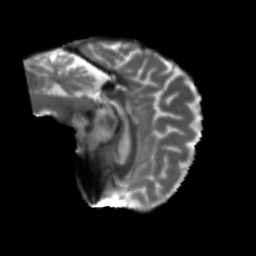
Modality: T2w
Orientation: sagittal
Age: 59
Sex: female
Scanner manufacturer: siemens
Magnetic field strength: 3 T
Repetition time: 5.25 s
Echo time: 0.08 s